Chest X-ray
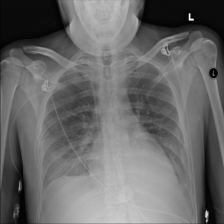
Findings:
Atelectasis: negative
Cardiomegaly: negative
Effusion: positive
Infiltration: positive
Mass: negative
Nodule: negative
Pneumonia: negative
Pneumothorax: negative
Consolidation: negative
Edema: negative
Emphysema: negative
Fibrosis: negative
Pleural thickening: negative
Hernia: negative